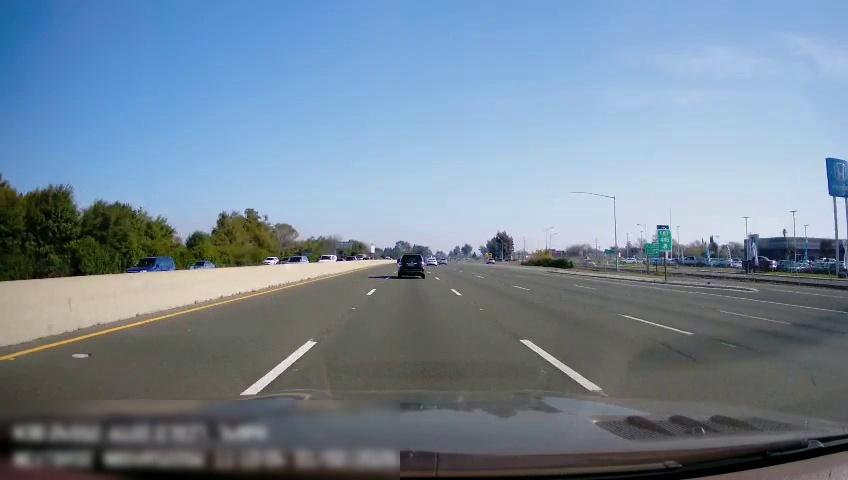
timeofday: Day
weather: Sunny
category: Drivable Space
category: Drivable Space
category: Vehicles | Car
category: Vehicles | SUV
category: Vehicles | SUV
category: Vehicles | Car
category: Vehicles | SUV
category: Vehicles | Car
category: Vehicles | Car
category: Vehicles | Van
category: Vehicles | Car
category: Vehicles | SUV
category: Lanes | Alternate Lane
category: Lanes | Current Lane
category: Lanes | Current Lane
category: Lanes | Alternate Lane
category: Lanes | Alternate Lane
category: Lanes | Alternate Lane
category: Lanes | Alternate Lane
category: Lanes | Alternate Lane
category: Traffic | Signs
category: Traffic | Signs
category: Traffic | Signs
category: Traffic | Signs